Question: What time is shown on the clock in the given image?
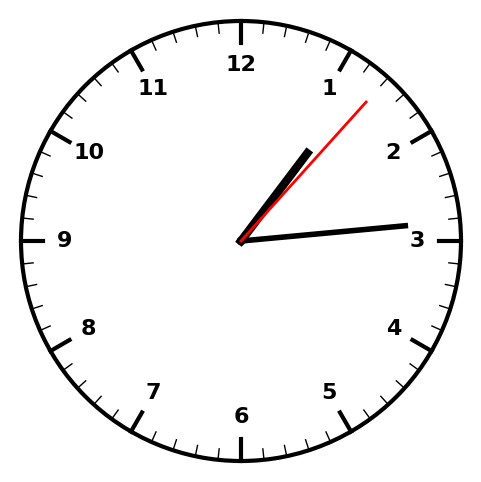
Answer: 01:14:07